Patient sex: M
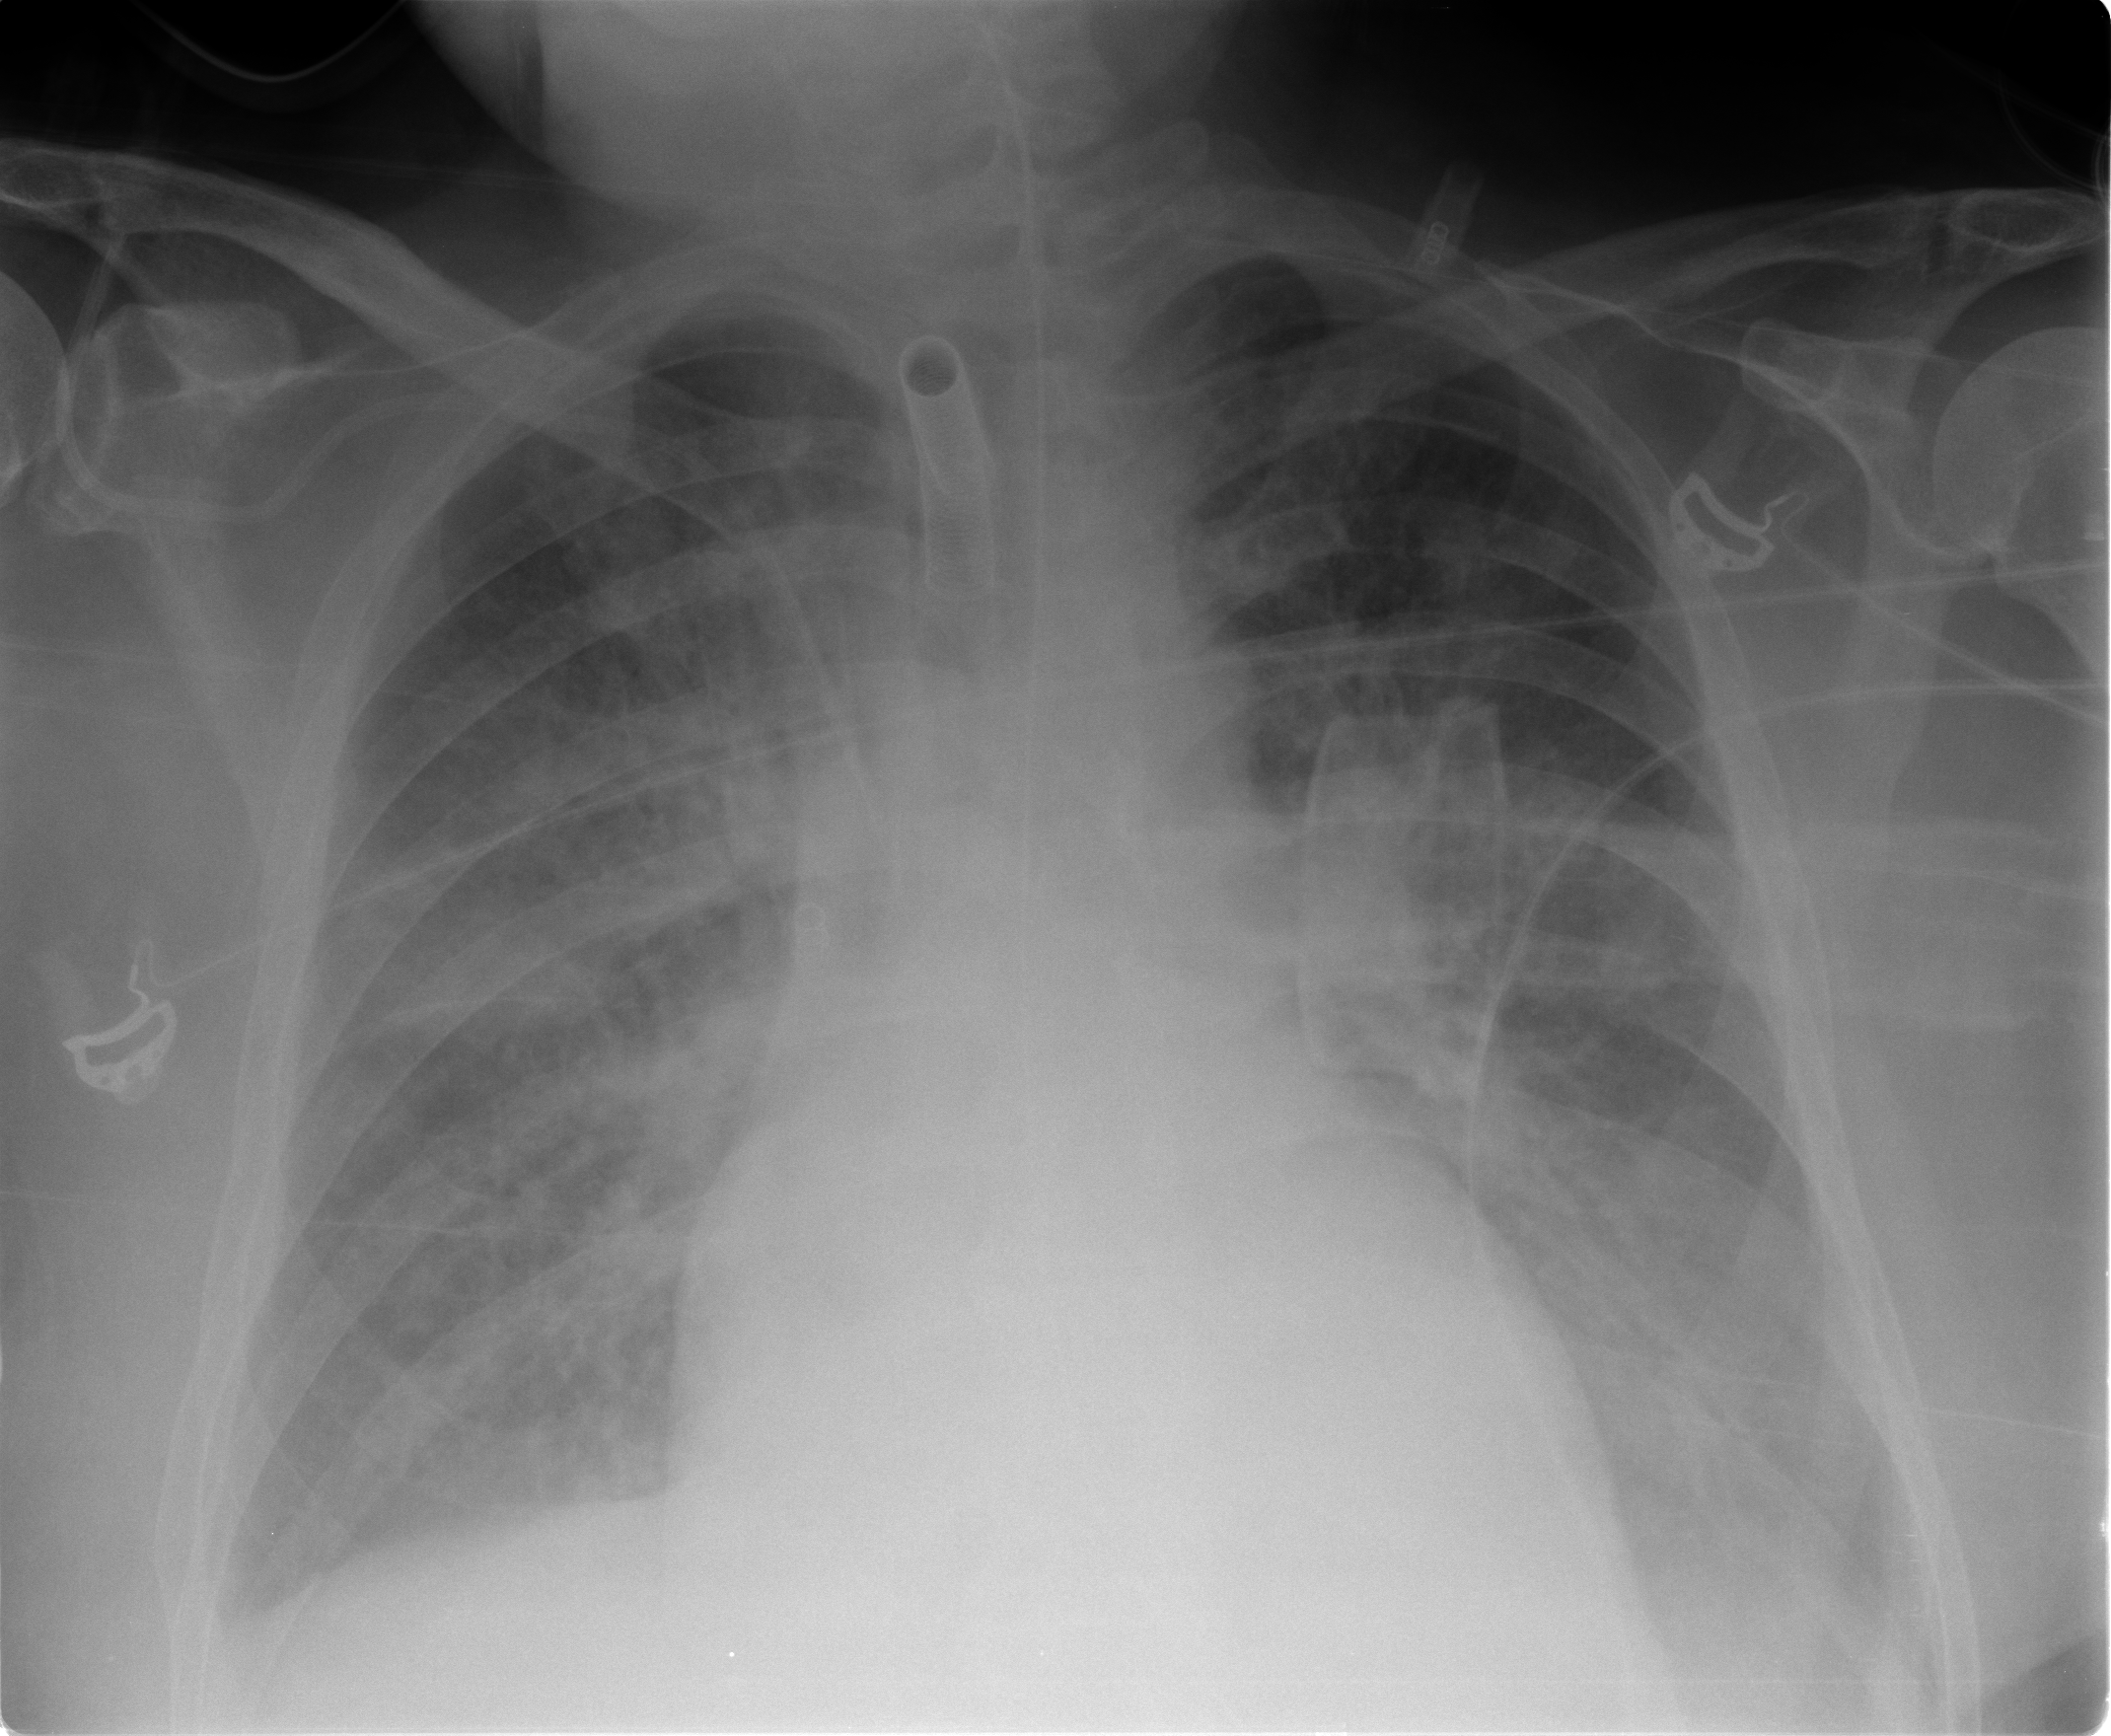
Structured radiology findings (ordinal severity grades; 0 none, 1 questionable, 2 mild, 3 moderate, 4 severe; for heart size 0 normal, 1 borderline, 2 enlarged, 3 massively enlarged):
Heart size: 0
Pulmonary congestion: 3
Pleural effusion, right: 2
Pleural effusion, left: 2
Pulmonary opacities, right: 3
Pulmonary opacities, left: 2
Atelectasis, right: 2
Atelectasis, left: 2